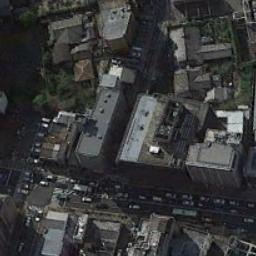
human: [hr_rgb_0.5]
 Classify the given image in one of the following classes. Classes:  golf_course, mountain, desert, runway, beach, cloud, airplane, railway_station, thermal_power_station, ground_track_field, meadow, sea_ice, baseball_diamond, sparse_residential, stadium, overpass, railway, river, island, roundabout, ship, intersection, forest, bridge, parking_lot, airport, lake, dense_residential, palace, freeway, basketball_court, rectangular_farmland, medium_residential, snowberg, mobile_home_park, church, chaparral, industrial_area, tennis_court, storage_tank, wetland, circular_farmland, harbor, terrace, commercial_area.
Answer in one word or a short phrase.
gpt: commercial_area